Aerial crown-view tile of a tropical tree (Barro Colorado Island, Panama), acquired 20250317:
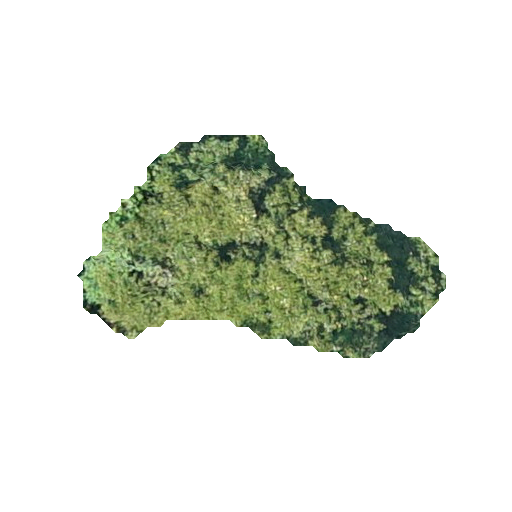
Species: Prioria copaifera
GBIF accepted scientific name: Prioria copaifera
Crown area: 75.846 m²